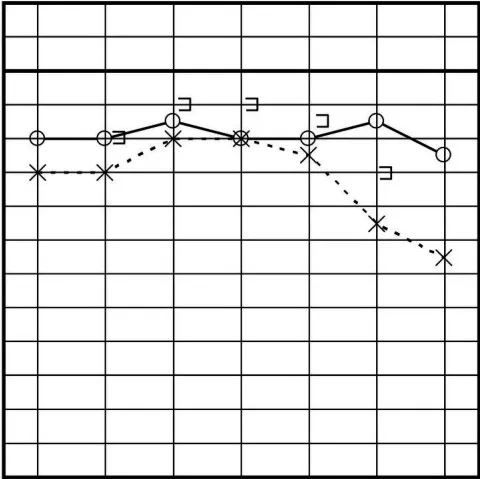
Audiogram acquired 1 month postoperatively. Hearing acuity of the left ear is improved.
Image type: electrography (ekg)